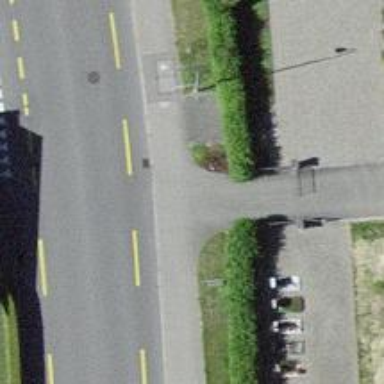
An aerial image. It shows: Gate.